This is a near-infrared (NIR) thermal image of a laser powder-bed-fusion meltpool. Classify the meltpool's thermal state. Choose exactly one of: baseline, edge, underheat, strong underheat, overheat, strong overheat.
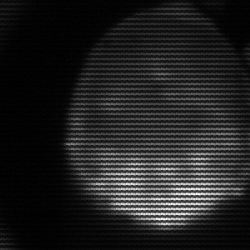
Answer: edge